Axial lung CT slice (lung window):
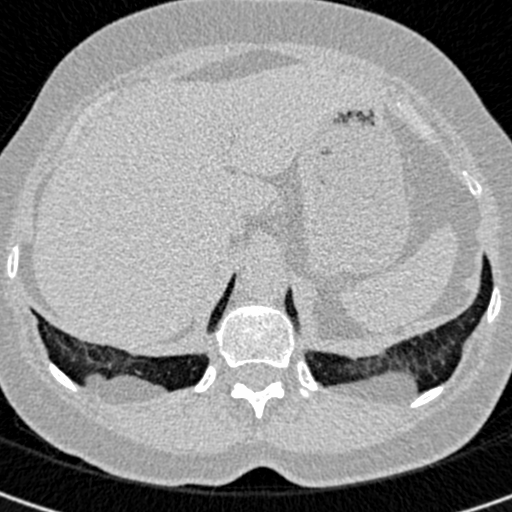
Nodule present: no